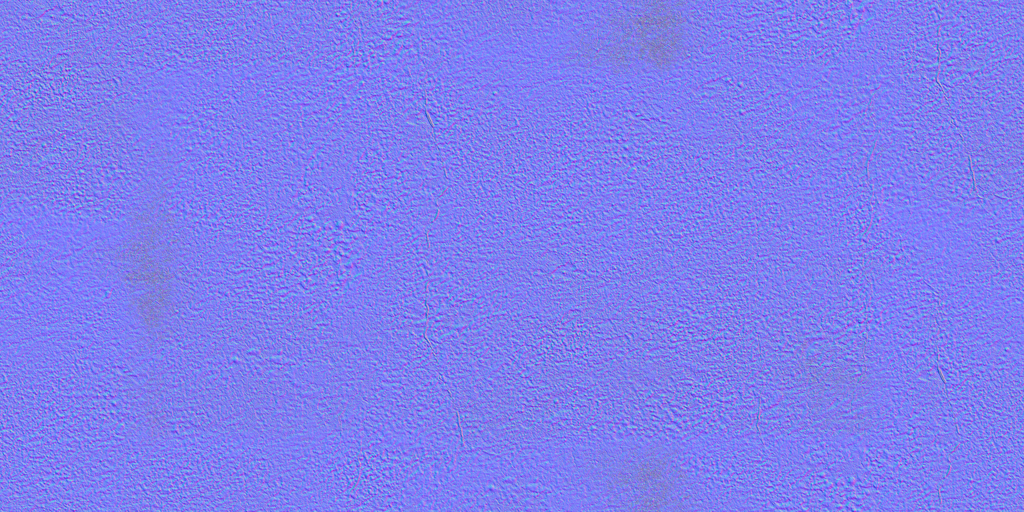
Texture map type: NormalGL